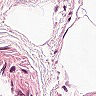
Metastatic tissue present: no